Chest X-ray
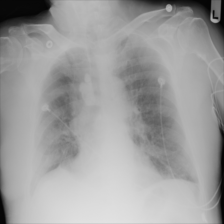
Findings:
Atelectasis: negative
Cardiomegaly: negative
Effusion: negative
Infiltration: negative
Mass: negative
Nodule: negative
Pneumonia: negative
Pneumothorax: negative
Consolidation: negative
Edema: negative
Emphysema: negative
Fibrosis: negative
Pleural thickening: negative
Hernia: negative